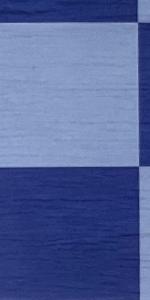
Label: Empty